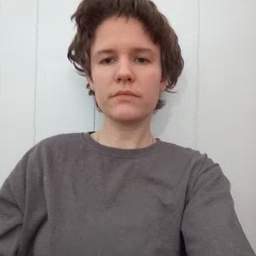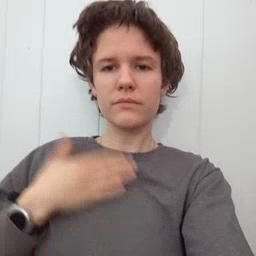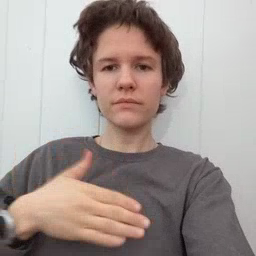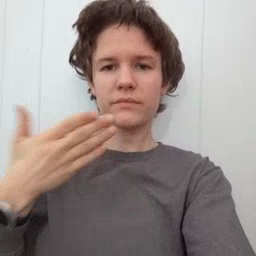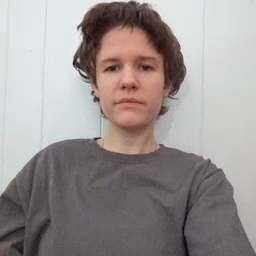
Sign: happy